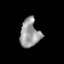
Tissue: prostate
Cell type: T cells
Senescence score: 0.7256
Nuclear area (px): 546
Mean DAPI intensity: 152.907